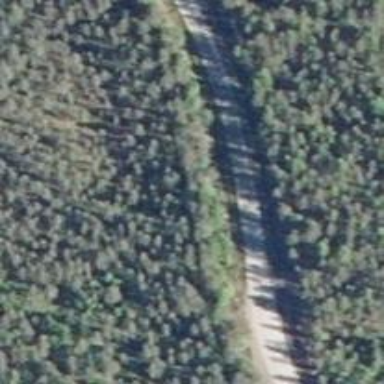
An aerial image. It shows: Unclassified road.